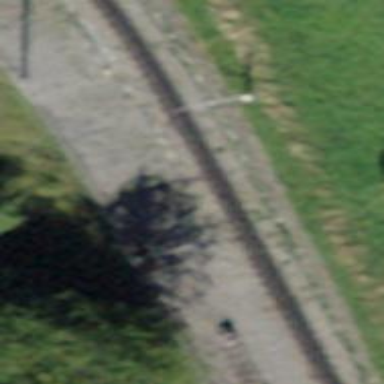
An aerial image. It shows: Abandoned railway.